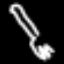
Label: fork